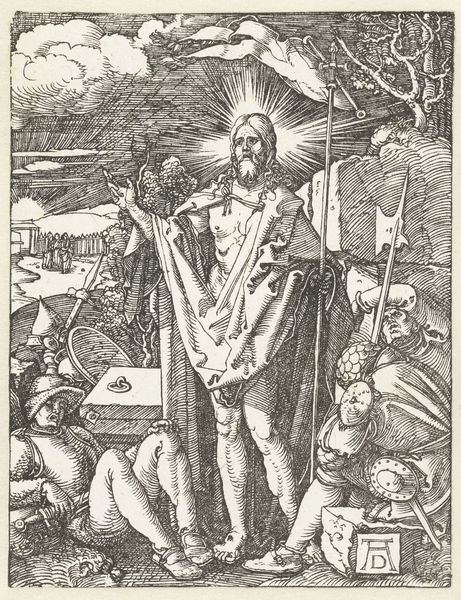
Titel: Opstanding
Künstler: Albrecht Dürer
Standort: Amsterdam
Institution: Rijksmuseum
Schlagwörter: baum, berg, himmel, kampf, mann, weiß, wolken, frauen, menschen, brust, licht, schwarz, tisch, zeichnung, wolke, zaun, leute, stein, tod, ast, kirche, sonne, beine, bein, schlafen, stab, fahne, flagge, krieg, lanze, soldaten, ad, ring, tor, schild, truhe, kreuz, strahlen, druck, radierung, schwert, waffen, kiste, friedhof, helm, ritter, rüstung, heiligenschein, sarg, grab, jesus, stigmata, axt, krankheit, wächter, bettler, heiliger, dürer, heilig, wachen, auferstehung, albrecht, messias, a, d